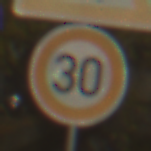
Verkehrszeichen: Geschwindigkeit30
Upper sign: FussgaengerLinks
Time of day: SunriseSunset
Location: Outdoor (Urban)
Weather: PartlyCloudy
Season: Autumn
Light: Natural